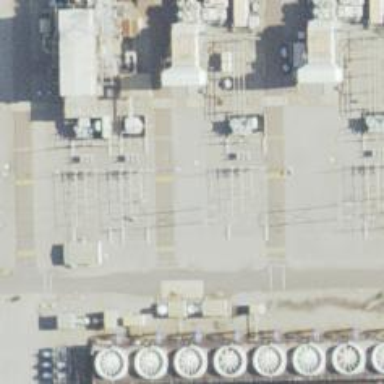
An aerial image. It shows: Switch for power supply.